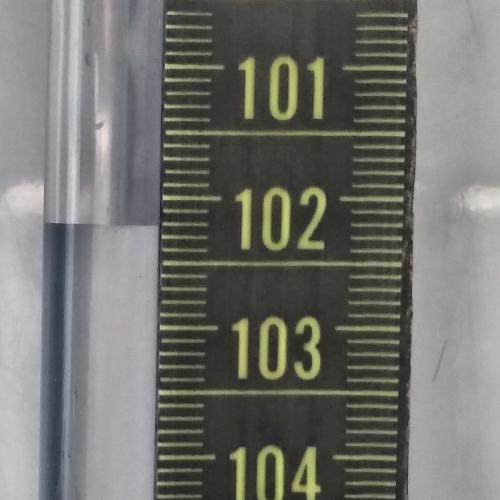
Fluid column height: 102.2 cm